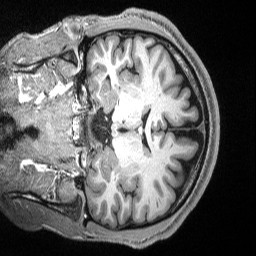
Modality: T1w
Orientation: coronal
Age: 21
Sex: male